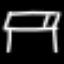
Label: bed